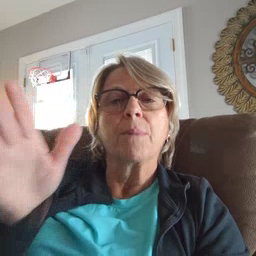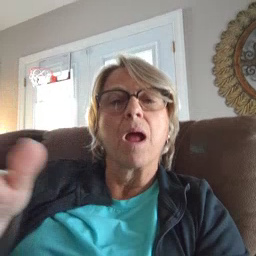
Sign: grandma